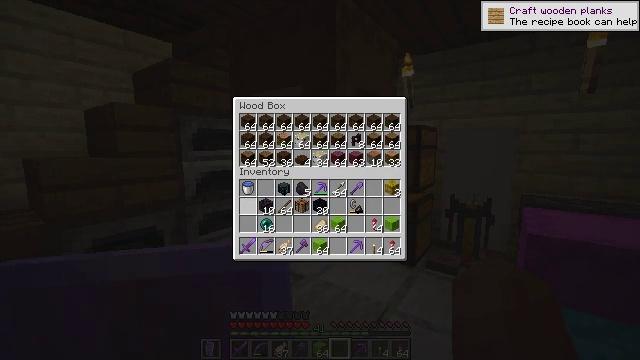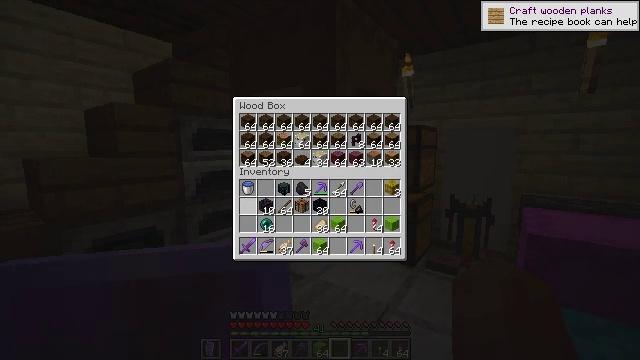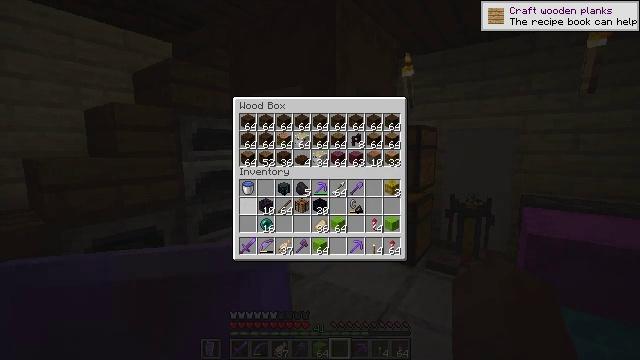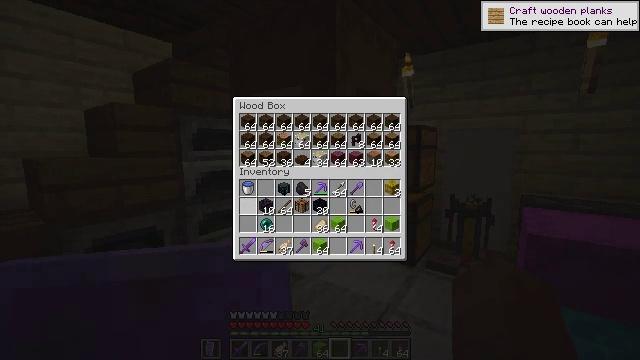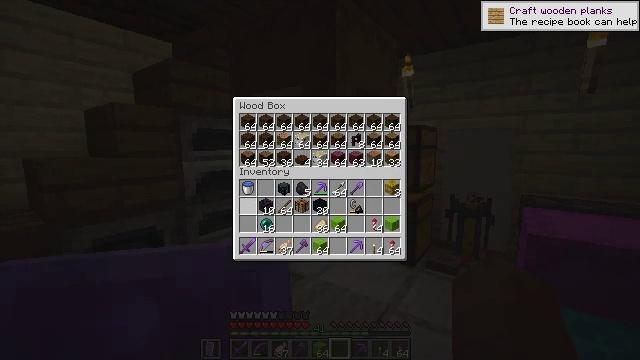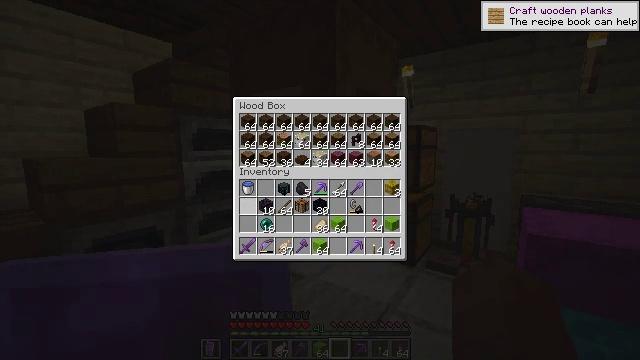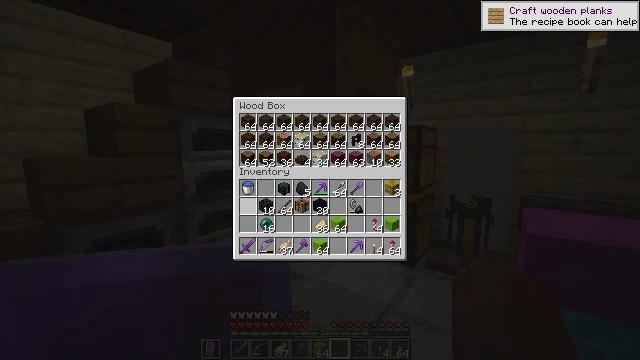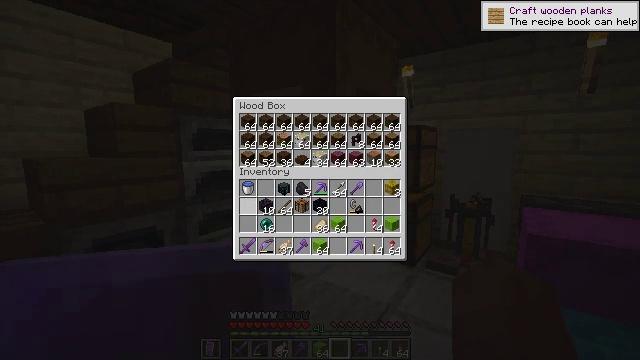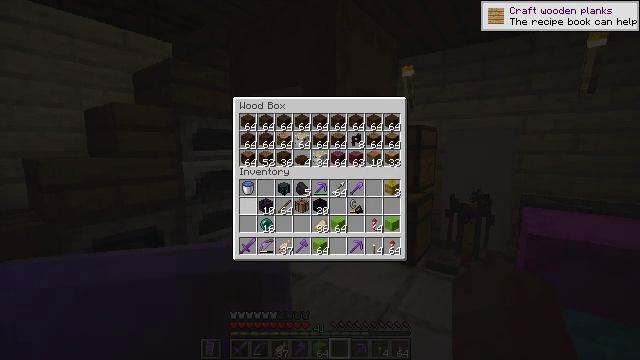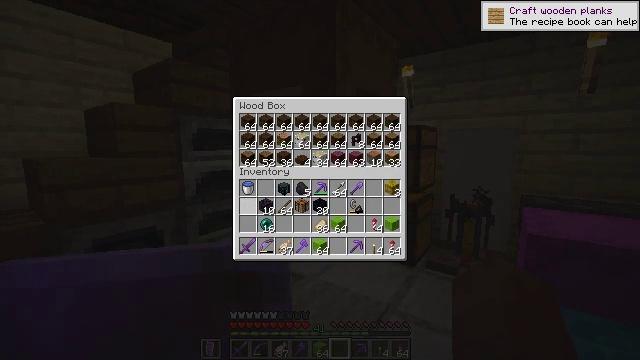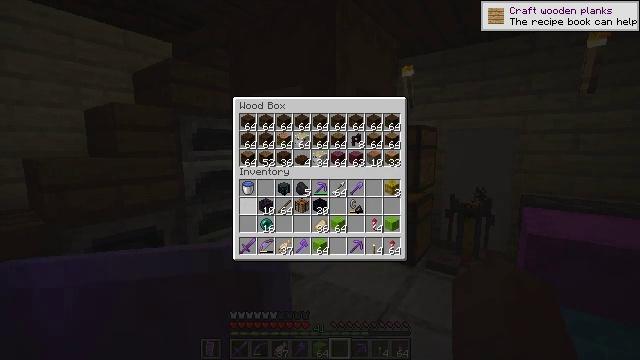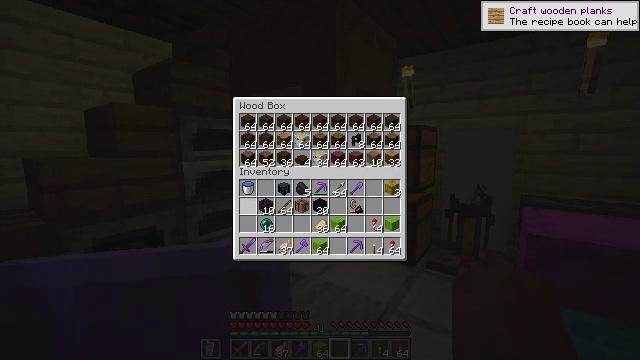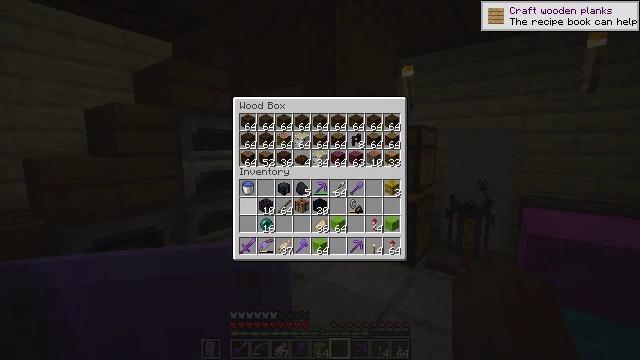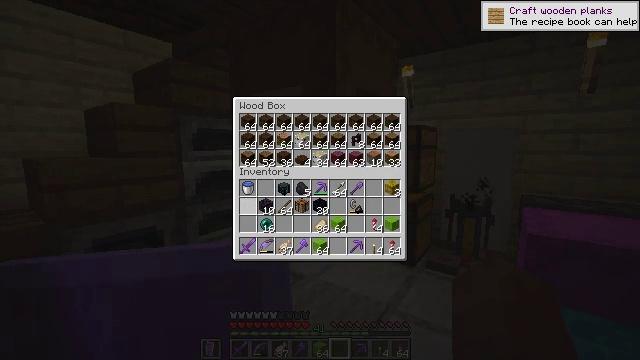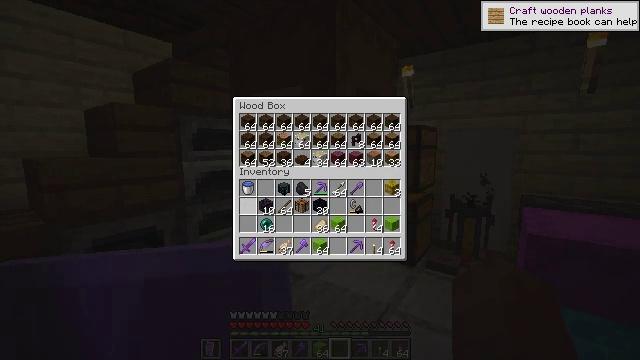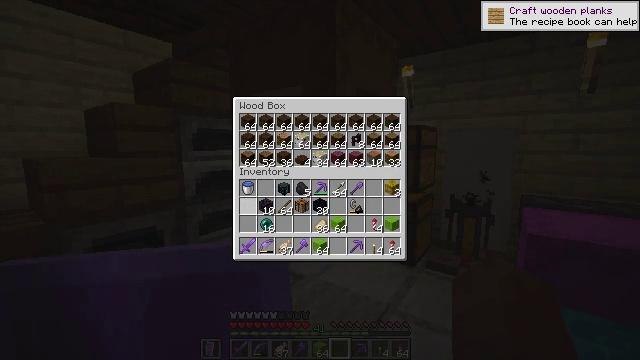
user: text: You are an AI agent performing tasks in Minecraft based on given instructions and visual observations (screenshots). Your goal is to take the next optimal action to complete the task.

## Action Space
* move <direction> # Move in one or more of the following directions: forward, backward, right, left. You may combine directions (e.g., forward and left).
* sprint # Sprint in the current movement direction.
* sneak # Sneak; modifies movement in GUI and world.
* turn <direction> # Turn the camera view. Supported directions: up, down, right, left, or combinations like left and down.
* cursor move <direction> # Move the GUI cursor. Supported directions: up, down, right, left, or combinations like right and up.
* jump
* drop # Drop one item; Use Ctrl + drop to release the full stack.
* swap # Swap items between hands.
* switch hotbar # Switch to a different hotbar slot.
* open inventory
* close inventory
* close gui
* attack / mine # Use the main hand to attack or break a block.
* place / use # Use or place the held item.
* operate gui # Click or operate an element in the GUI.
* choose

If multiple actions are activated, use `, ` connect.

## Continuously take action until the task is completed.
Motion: motion action
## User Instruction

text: Mine the brown shulker box.
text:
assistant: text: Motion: sneak, attack / mine
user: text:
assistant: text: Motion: sneak, attack / mine
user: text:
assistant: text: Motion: sneak
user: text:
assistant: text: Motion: sneak
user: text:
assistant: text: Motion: no_op
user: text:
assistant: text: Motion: no_op
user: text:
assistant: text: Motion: no_op
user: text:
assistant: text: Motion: no_op
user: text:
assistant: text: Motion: no_op
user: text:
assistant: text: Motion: no_op
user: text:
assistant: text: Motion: no_op
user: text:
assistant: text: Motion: no_op
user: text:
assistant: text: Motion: no_op
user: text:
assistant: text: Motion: no_op
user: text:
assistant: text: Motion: no_op
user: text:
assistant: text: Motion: no_op
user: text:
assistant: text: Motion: no_op
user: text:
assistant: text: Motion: no_op
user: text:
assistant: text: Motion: no_op
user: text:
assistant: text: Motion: no_op
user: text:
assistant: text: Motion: no_op
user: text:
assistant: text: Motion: no_op
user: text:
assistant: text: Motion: no_op
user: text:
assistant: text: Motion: no_op
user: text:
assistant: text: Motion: no_op
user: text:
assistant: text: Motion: no_op
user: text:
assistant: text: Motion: no_op
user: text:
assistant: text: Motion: no_op
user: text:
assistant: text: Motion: no_op
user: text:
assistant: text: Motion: move forward